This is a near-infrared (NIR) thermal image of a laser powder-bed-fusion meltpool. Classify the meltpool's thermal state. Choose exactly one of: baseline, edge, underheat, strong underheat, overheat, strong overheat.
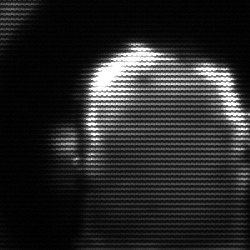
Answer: baseline